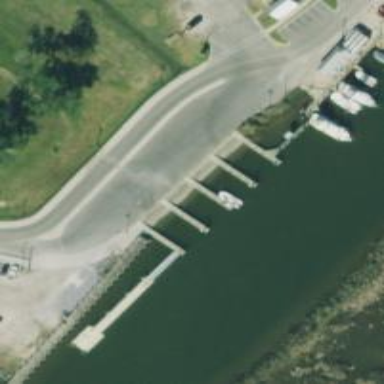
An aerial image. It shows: Man-made pier.